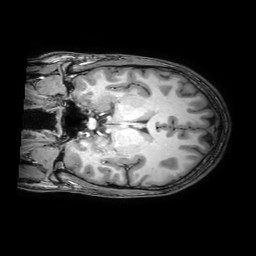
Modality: T1w
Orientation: coronal
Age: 28
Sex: male
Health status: healthy
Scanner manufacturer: philips
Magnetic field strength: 3 T
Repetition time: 0.0079 s
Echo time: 0.0035 s